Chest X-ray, PA view. Patient: 41 years old, sex M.
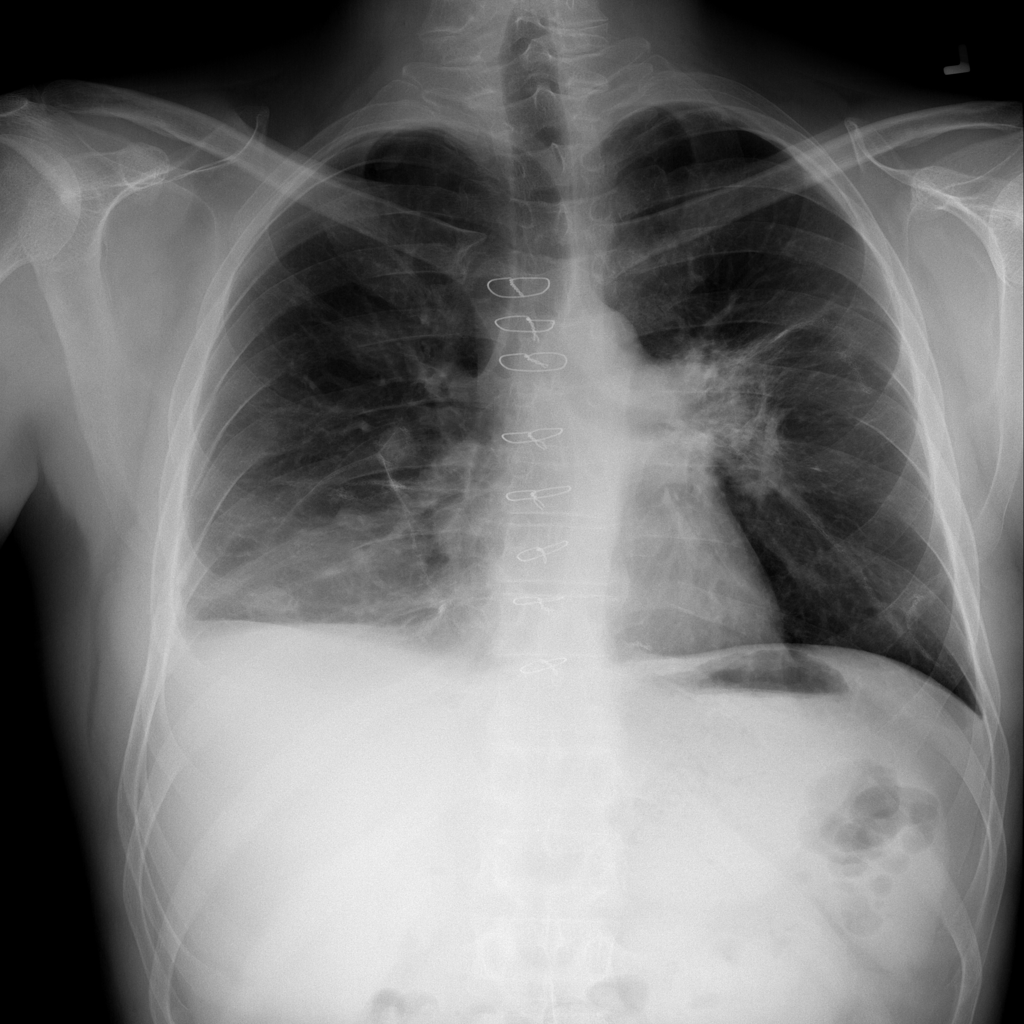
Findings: Atelectasis, Fibrosis, Infiltration, Mass